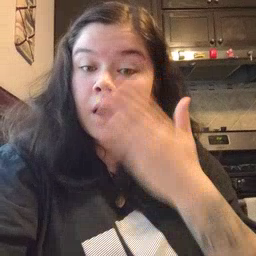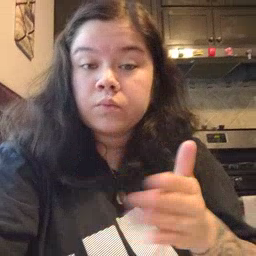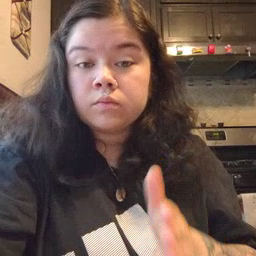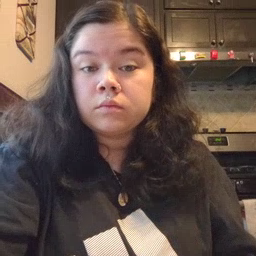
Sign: bedroom